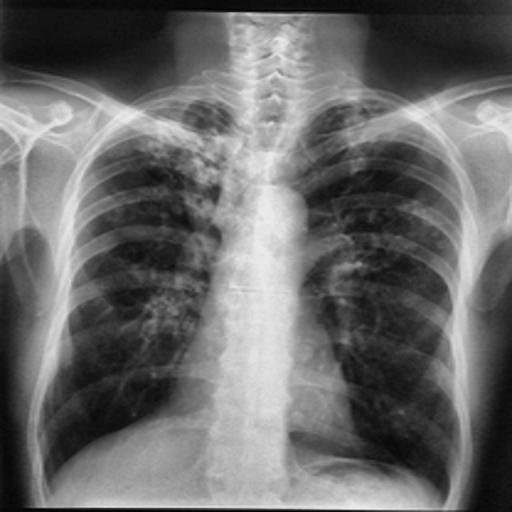
Finding: TUBERCULOSIS